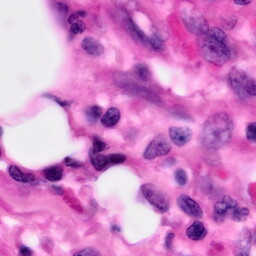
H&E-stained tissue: Pancreatic